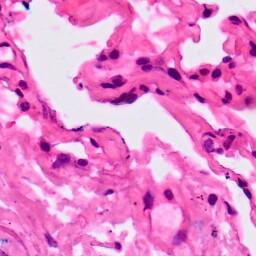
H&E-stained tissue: Lung